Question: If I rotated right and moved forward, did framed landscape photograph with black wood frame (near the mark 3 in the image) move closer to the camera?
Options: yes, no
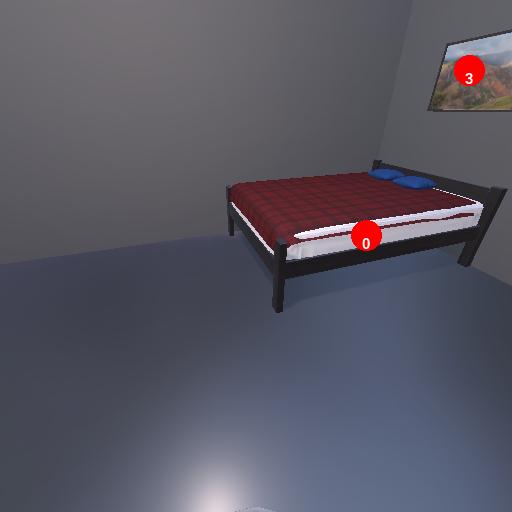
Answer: yes